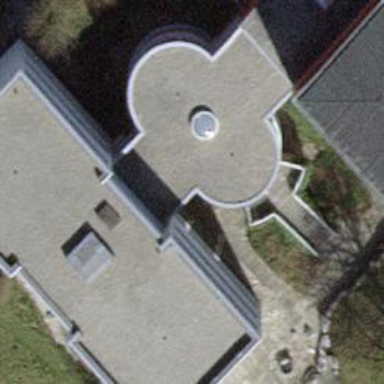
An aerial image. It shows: School building with flat roof.